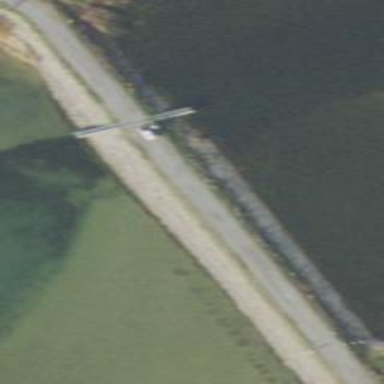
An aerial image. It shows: Breakwater structure.